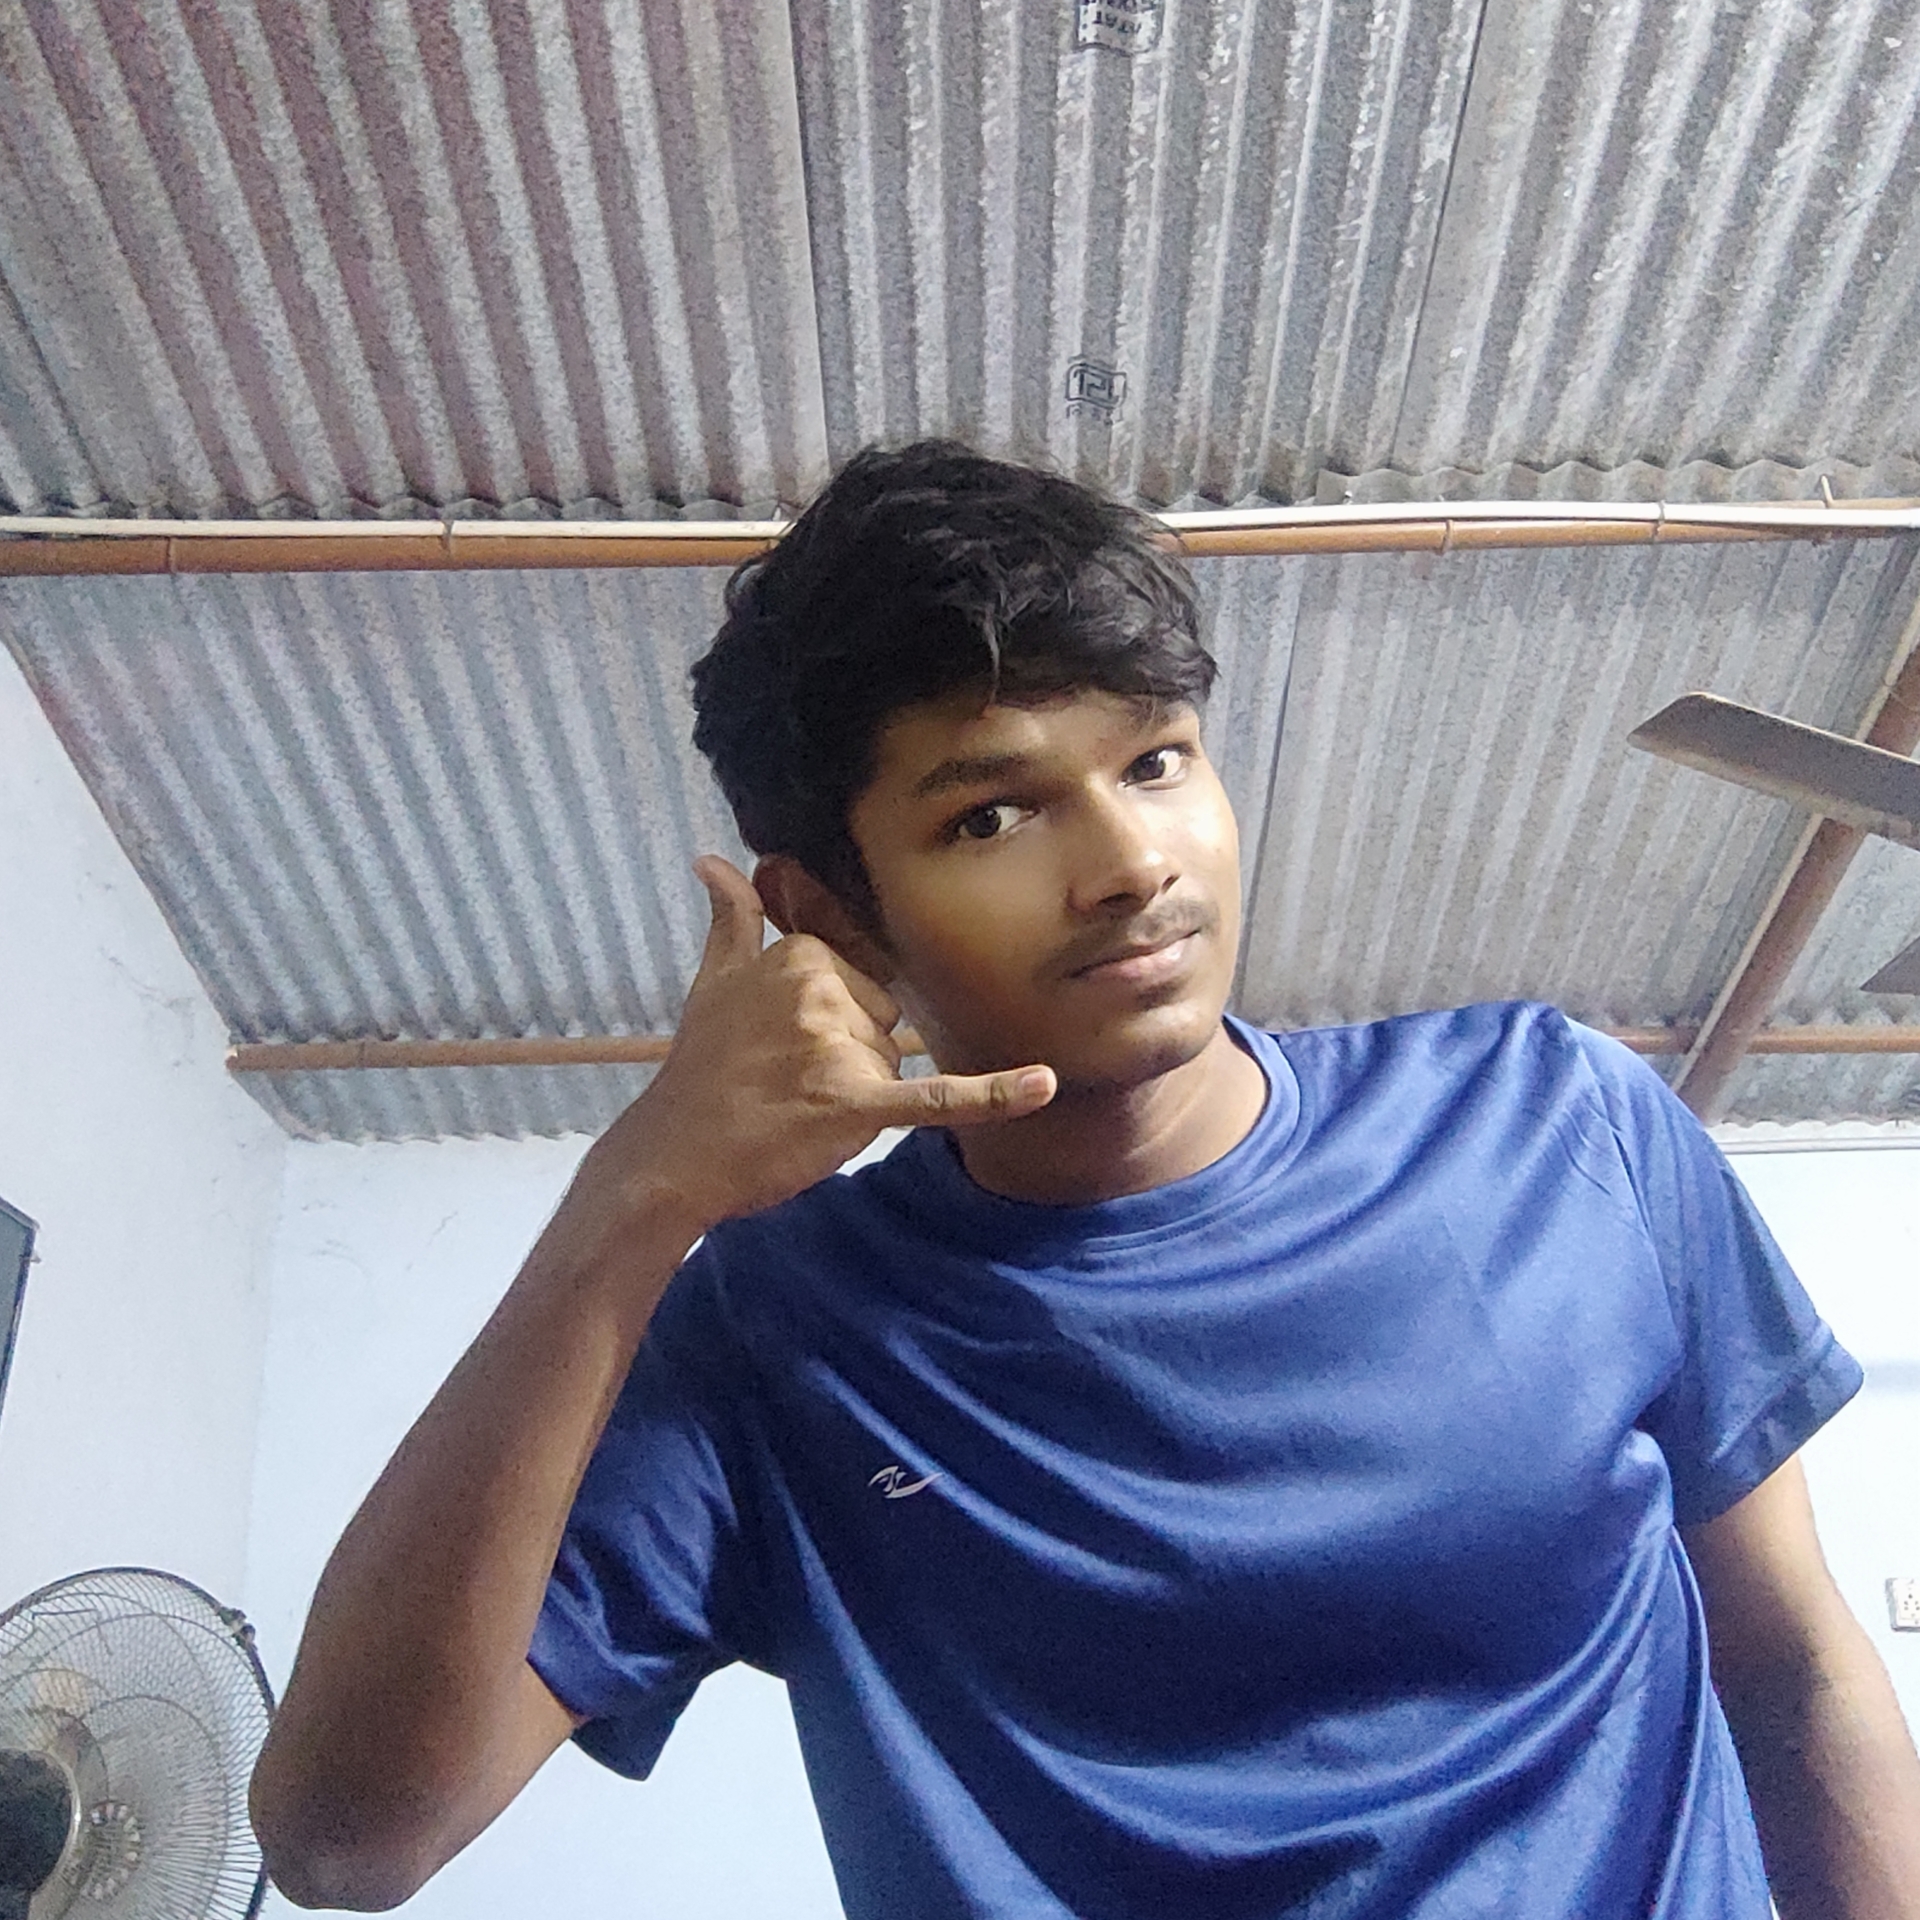
Label: noise